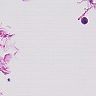
Metastatic tissue present: no